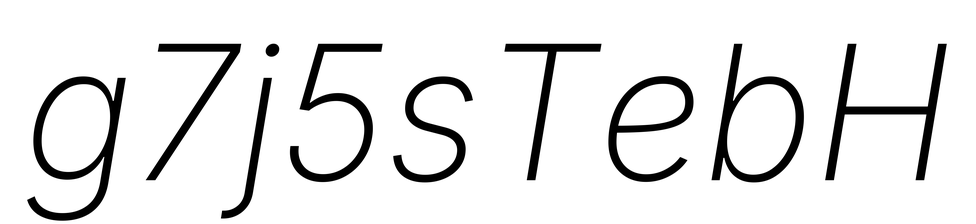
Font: Inter-Italic_ExtraLight_Italic